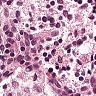
Metastatic tissue present: no